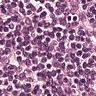
Metastatic tissue present: no